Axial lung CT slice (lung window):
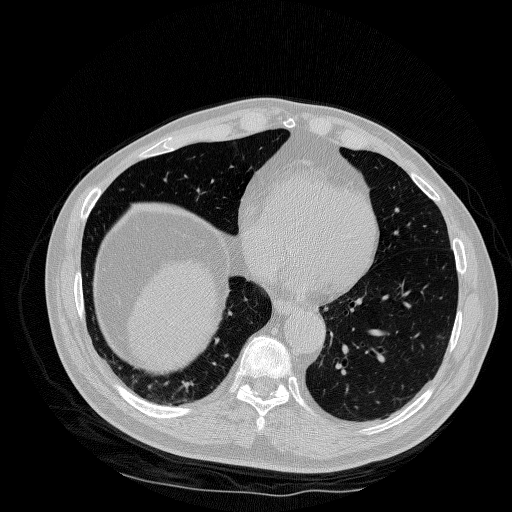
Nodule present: no